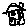
Label: house